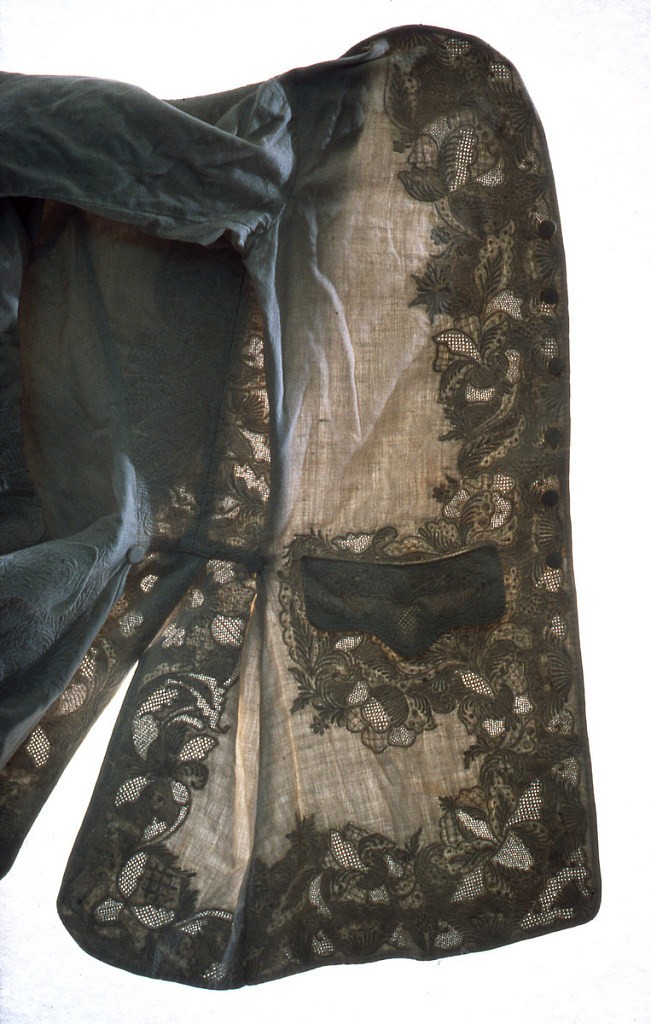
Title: Waistcoat
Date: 18th century
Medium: cotton, linen Technique: trapunto
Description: Man's coat of white cotton, lined with white linen, with deep cuff ornamentation, all of white quilting with sections of punched work and embroidered French knots. The design is an elaborate flower pattern common during the early 18th century.  The shoulder seams, the uneven placing of design in the back and interception of pattern at the neck would indicate that this back has been added from something else, probably a waistcoat, and that this coat has been recut.